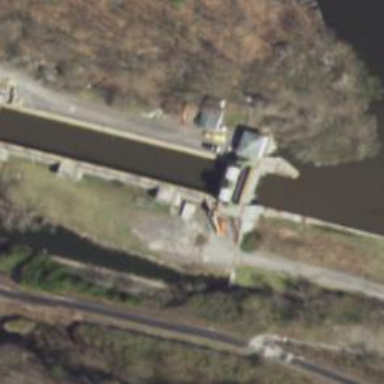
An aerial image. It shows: Lock gate on waterway.